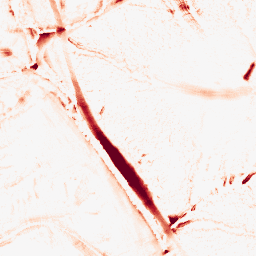
Category: morphological
Decomposition family: morphological
Decomposition parameters: operation: opening
size: 10
Upsampling method: quartic
Upsampling parameters: scale: 4
Upsampling scale: 4